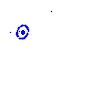
Particle: proton